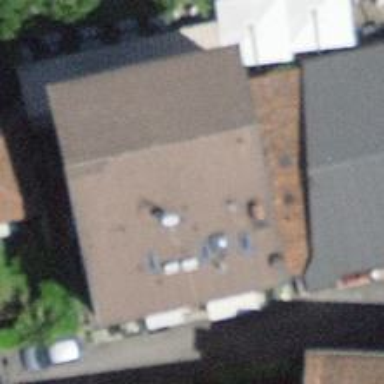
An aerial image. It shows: Restaurant.